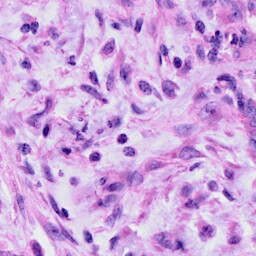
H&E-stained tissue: Cervix